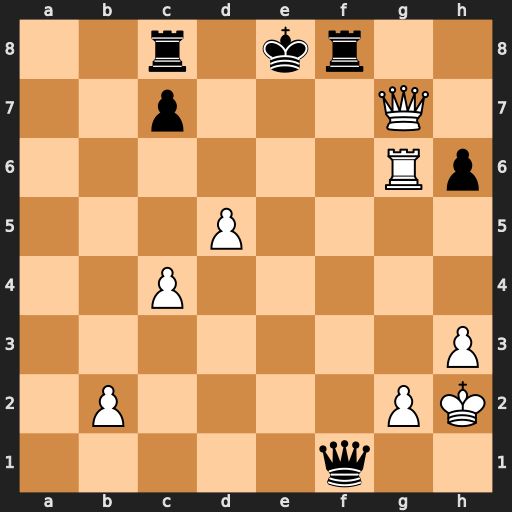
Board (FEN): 2r1kr2/2p3Q1/6Rp/3P4/2P5/7P/1P4PK/5q2
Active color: w
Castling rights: -
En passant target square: -
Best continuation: Re6+ Kd8 Qe7#